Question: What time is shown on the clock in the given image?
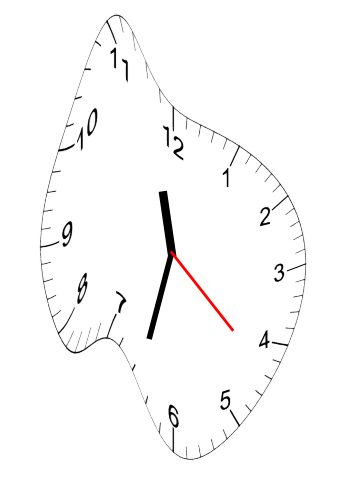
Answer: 11:32:22